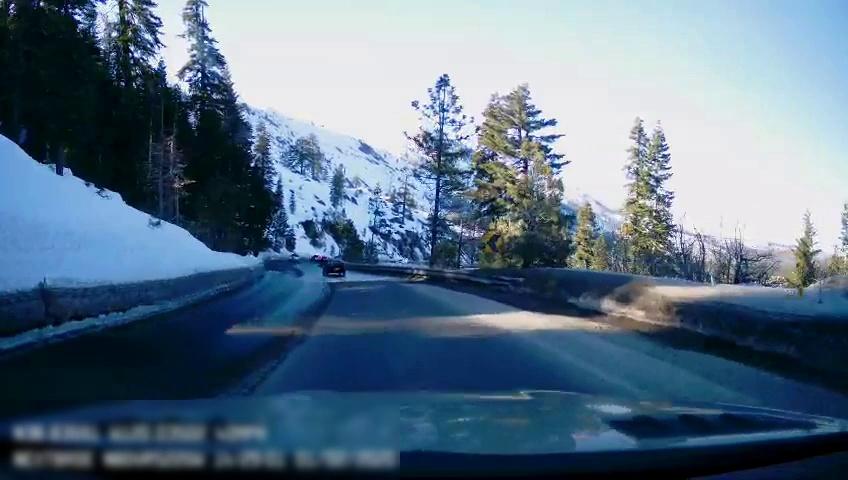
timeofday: Day
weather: Sunny
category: Drivable Space
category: Vehicles | Car
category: Vehicles | Car
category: Traffic | Signs